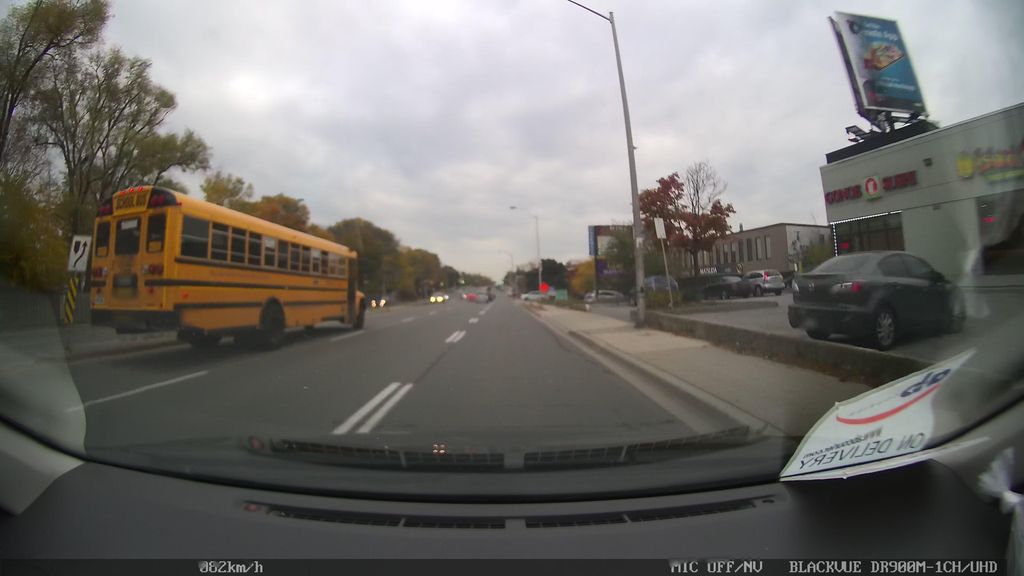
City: toronto